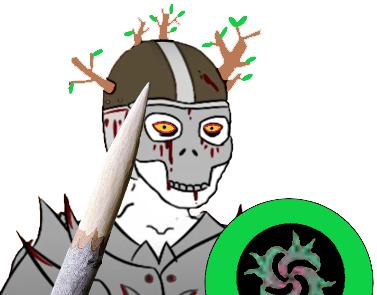
Label: 5_Oomer